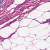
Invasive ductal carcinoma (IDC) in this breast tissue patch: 0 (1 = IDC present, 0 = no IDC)